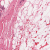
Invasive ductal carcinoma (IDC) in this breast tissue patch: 0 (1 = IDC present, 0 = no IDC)